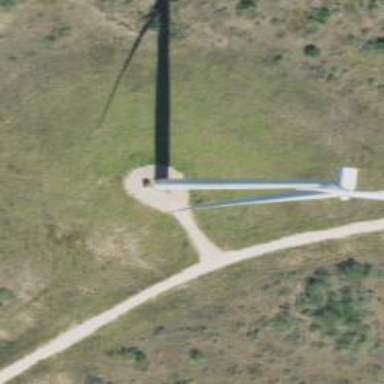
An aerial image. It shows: Wind generator powered by horizontal axis wind turbine.